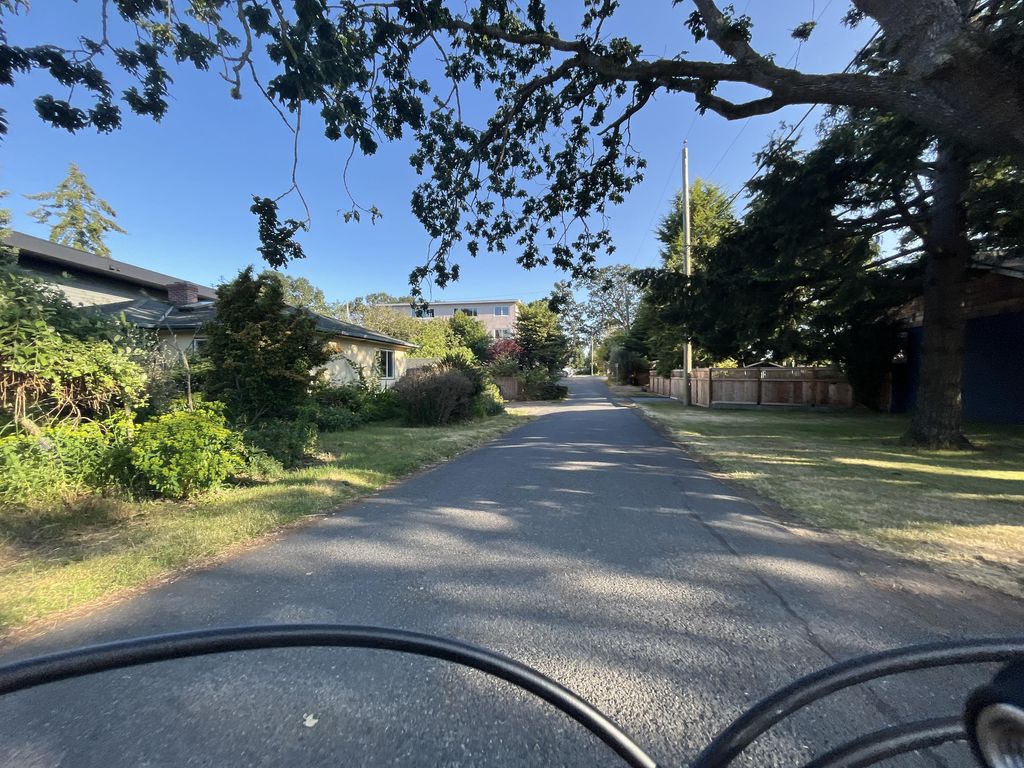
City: victoria